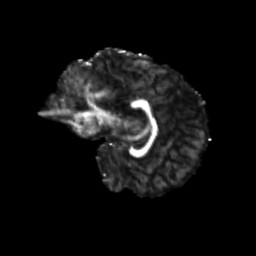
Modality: FA
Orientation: sagittal
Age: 14
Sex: male
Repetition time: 9.5 s
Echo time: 0.089 s